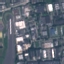
Land use / land cover class: Industrial